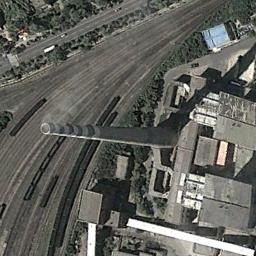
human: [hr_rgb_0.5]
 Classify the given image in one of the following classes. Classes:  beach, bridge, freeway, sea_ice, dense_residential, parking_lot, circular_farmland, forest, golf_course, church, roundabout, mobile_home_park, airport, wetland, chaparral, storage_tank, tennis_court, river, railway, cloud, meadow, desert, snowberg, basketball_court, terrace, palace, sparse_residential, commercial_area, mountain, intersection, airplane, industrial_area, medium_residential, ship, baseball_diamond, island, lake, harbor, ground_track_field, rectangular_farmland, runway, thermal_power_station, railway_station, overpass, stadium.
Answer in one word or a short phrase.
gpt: thermal_power_station